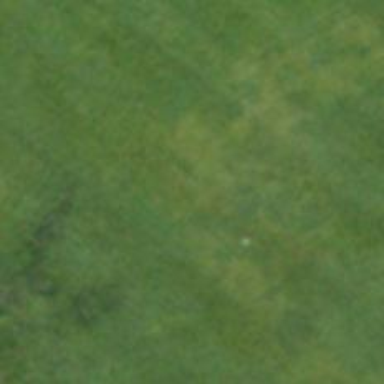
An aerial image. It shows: Golf hole.